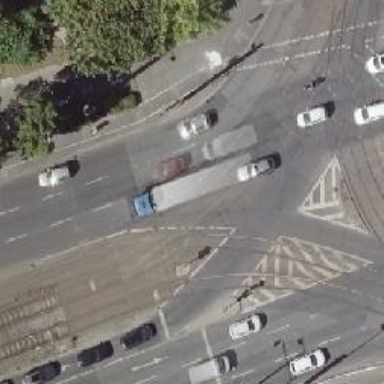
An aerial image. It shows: Railway crossing.